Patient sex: M
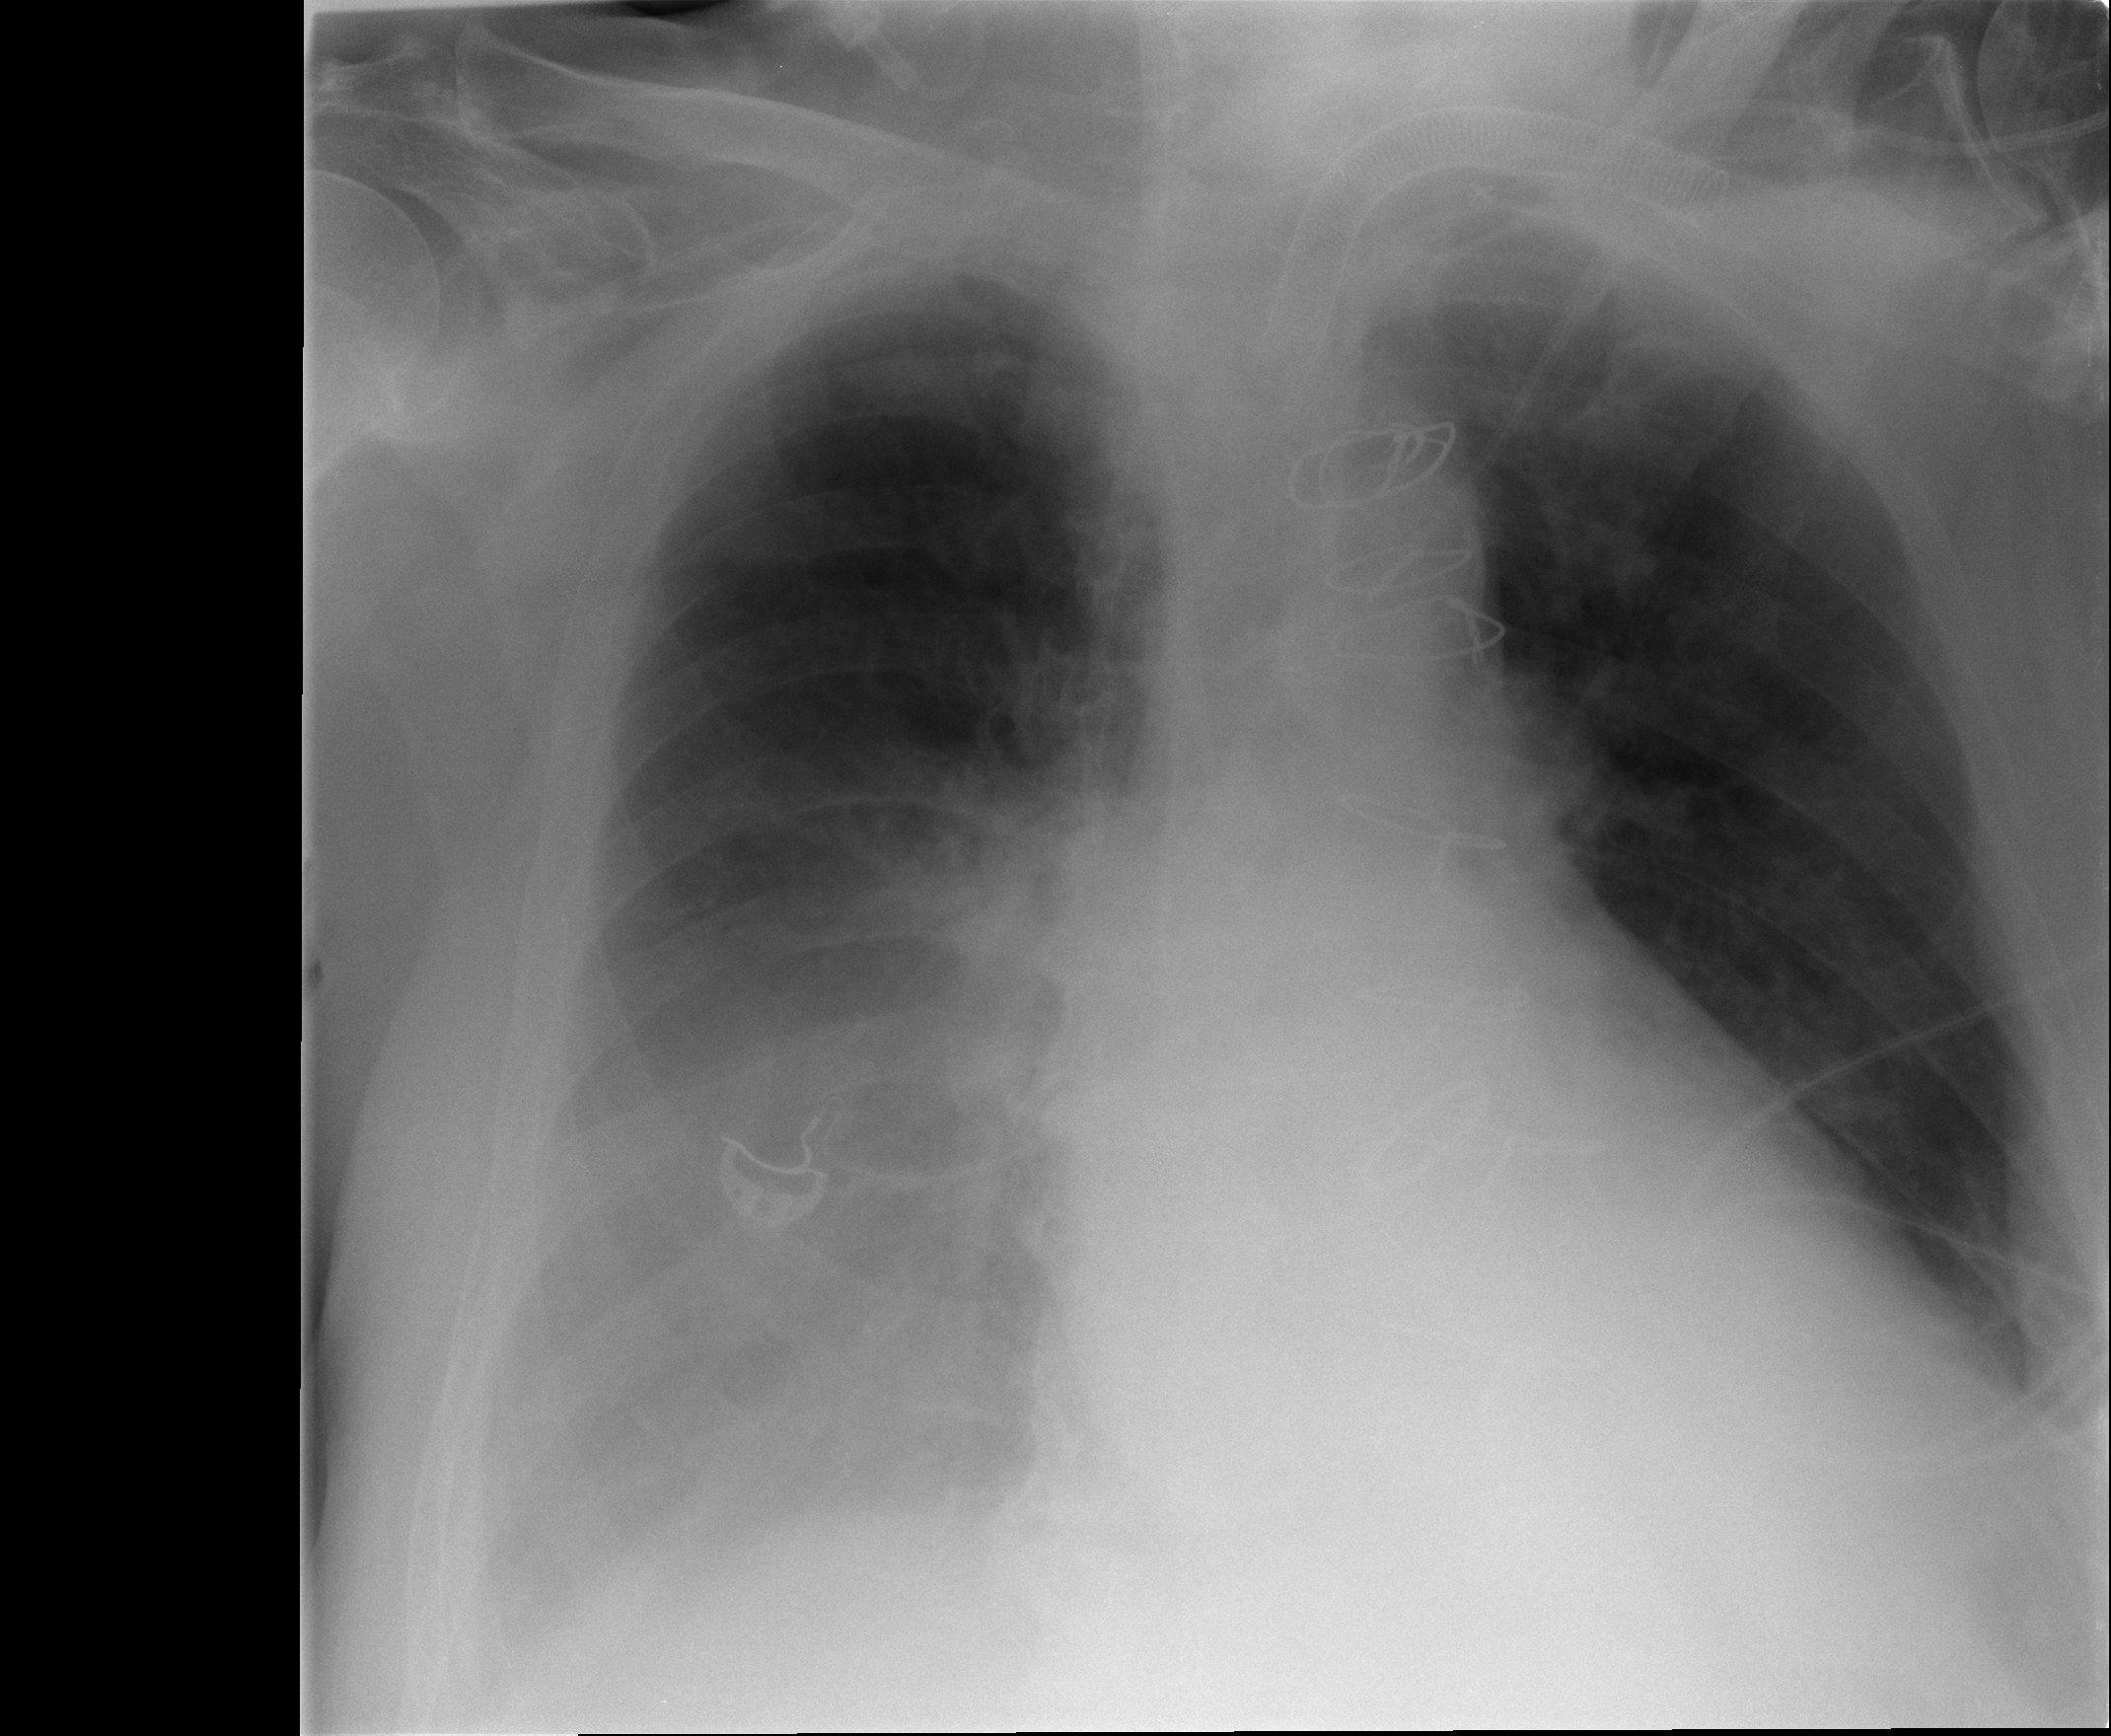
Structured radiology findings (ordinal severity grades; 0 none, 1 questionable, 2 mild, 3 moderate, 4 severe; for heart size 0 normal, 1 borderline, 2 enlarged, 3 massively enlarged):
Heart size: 0
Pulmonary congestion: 2
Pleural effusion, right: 2
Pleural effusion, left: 0
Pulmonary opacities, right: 0
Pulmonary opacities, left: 0
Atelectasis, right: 2
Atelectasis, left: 0